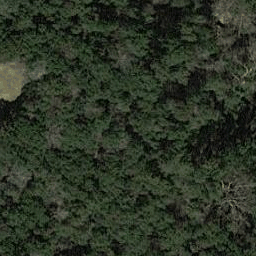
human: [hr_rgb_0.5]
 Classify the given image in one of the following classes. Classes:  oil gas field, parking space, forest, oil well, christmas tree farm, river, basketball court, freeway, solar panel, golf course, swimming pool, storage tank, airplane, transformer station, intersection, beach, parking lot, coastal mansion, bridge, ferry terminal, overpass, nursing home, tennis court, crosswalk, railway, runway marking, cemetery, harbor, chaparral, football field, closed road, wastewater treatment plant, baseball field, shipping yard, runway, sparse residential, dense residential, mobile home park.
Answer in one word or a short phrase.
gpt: forest